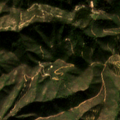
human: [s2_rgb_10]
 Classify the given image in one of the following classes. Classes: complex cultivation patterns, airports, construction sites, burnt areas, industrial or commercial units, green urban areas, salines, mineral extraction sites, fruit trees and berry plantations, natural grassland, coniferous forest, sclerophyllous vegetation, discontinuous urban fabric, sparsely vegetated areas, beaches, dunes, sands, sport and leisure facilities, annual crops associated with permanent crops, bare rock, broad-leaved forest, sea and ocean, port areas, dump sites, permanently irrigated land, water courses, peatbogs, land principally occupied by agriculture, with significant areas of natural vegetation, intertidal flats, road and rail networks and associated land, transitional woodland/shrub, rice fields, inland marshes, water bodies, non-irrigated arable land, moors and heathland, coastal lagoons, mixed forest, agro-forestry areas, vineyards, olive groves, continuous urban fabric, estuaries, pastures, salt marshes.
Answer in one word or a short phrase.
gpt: broad-leaved forest, sclerophyllous vegetation, transitional woodland/shrub